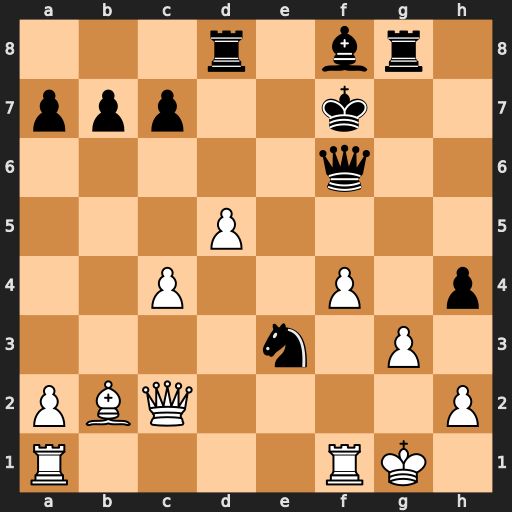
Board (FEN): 3r1br1/ppp2k2/5q2/3P4/2P2P1p/4n1P1/PBQ4P/R4RK1
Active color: w
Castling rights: -
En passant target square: -
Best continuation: Qh7+ Rg7 Bxf6 Rxh7 Bxd8